Aerial crown-view tile of a tropical tree (Barro Colorado Island, Panama), acquired 20250512:
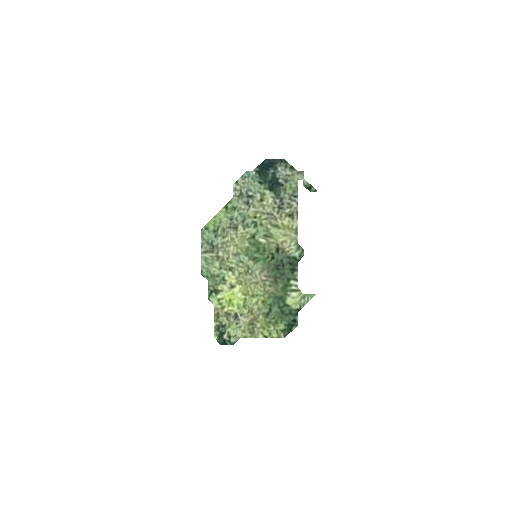
Species: Alseis blackiana
GBIF accepted scientific name: Alseis blackiana
Crown area: 21.308 m²